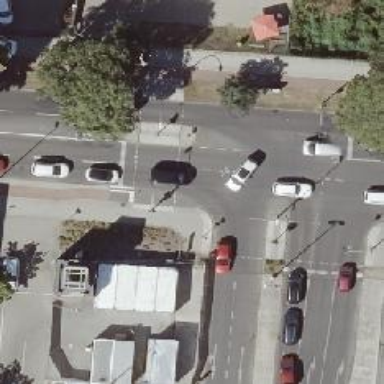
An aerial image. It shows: Road crossing with traffic signals and island.